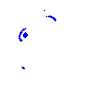
Particle: electron